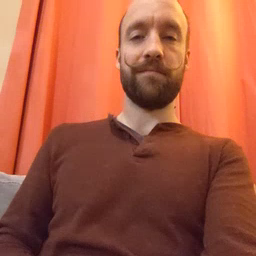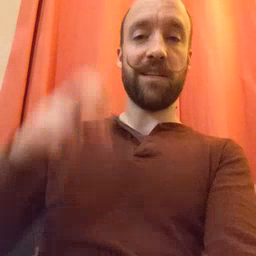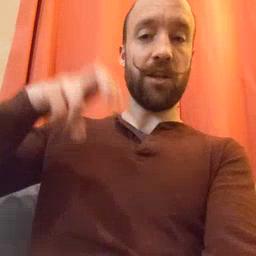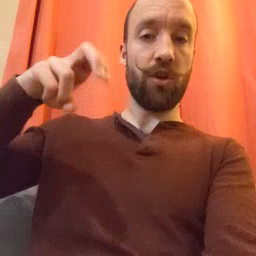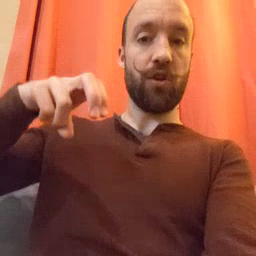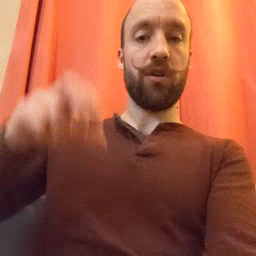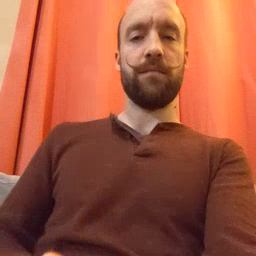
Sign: chair